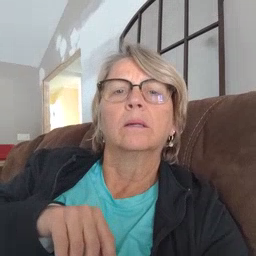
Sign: quiet